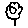
Label: flower